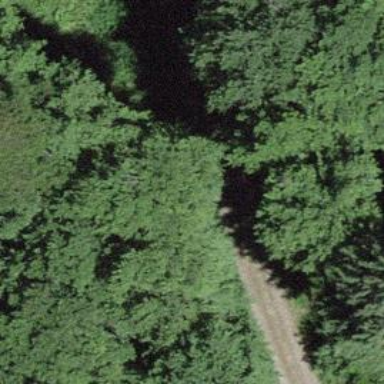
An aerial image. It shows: Unpaved track with grade2 tracktype.